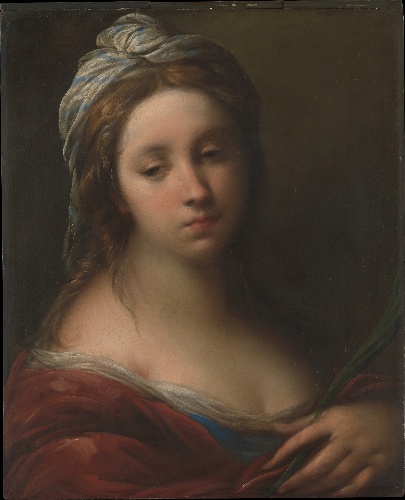
Title: A Female Martyr Saint
Artist: Carlo Francesco Nuvolone
Artist bio: Italian, Milan 1609–1662 Milan
Date: ca. 1650
Object type: Painting
Classification: Paintings
Medium: Oil on wood
Dimensions: 20 x 16 3/8 in. (50.8 x 41.6 cm)
Department: European Paintings
Credit line: Bequest of Anna Mont, in memory of Frederick Mont, 2010
Accession year: 2012
Repository: Metropolitan Museum of Art, New York, NY
Tags: Portraits|Women|Saints